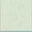
Piece: xx